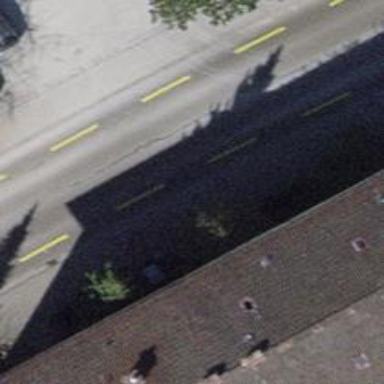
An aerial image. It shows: Tertiary road with asphalt surface. There is lane for cyclists on both sides of the road.